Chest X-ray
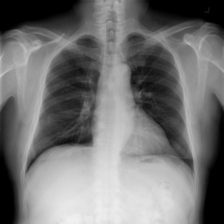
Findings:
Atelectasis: negative
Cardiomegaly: negative
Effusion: negative
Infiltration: negative
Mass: negative
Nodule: negative
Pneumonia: negative
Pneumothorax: negative
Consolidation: negative
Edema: negative
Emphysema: negative
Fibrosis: negative
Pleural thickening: negative
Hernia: negative